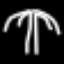
Label: palm tree